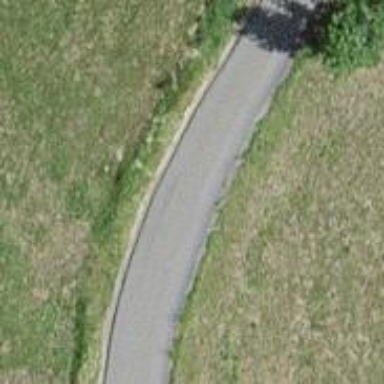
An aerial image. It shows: Paved service road.